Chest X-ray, PA view. Patient: 32 years old, sex M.
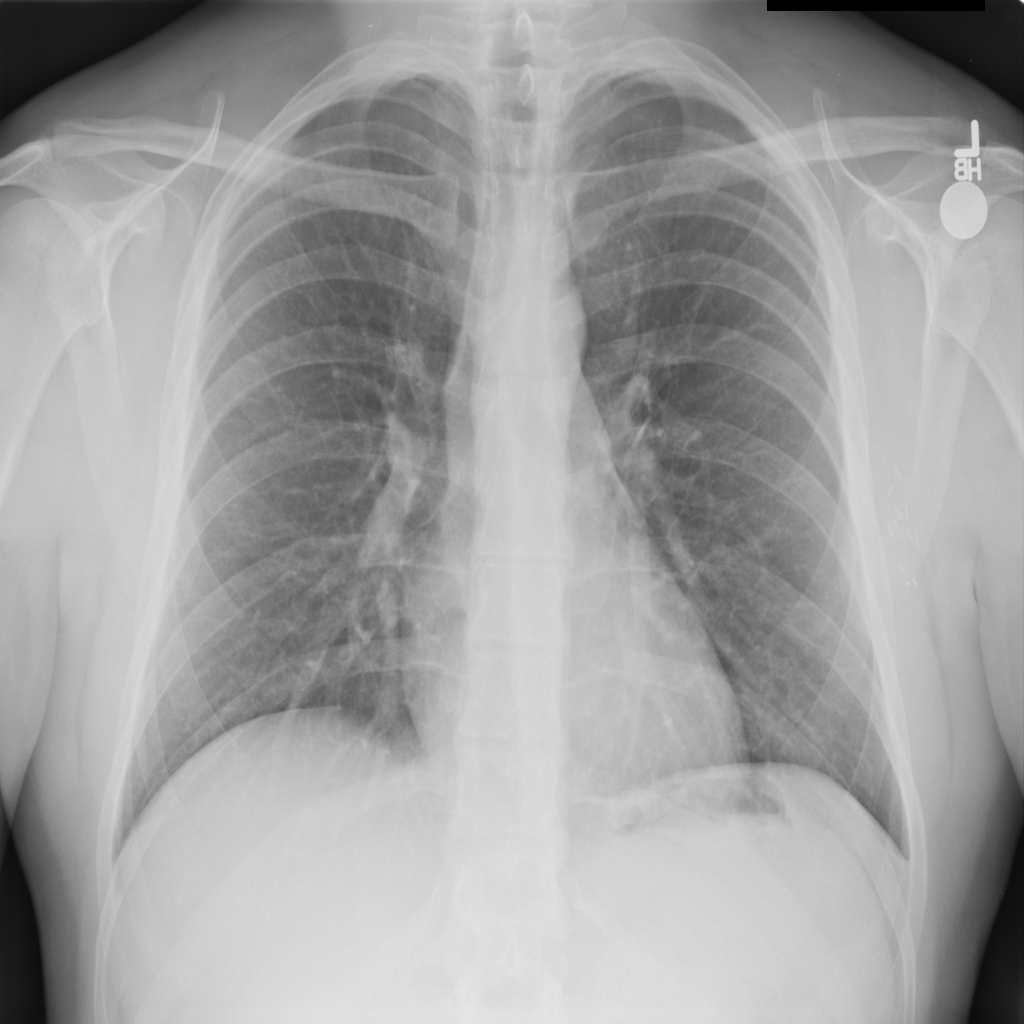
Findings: No Finding